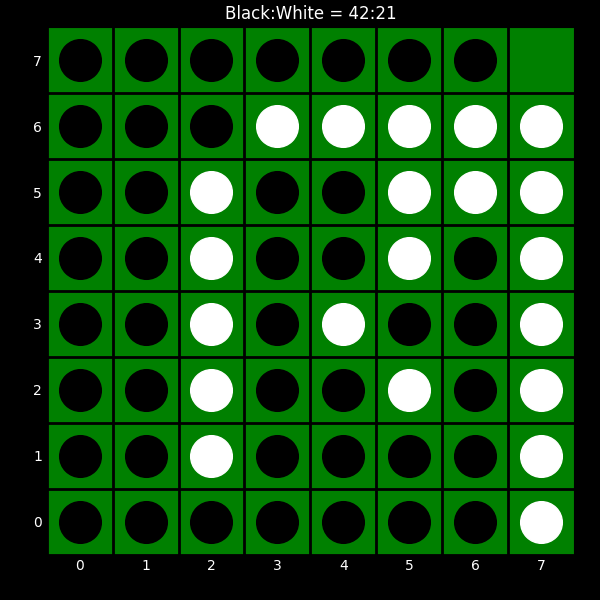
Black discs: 42
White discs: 21